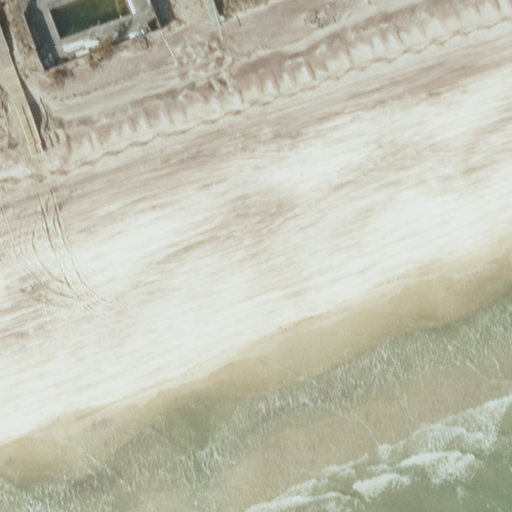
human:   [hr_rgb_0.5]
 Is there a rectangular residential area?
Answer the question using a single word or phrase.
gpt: yes

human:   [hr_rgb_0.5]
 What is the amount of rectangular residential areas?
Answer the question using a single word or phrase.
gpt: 1

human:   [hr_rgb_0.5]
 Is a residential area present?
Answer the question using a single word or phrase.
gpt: yes

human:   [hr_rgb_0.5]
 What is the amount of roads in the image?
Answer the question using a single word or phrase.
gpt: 1

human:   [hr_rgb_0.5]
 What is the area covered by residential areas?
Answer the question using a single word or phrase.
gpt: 10363m2

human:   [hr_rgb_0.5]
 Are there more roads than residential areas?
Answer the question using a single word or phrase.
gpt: no

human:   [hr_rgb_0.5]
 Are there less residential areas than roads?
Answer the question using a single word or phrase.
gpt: no

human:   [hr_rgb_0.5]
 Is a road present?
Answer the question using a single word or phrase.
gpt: yes

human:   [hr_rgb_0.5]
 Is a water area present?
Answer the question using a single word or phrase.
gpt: no

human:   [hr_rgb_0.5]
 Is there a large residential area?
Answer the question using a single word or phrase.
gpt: yes

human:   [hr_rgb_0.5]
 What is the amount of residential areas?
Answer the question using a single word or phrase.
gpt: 1

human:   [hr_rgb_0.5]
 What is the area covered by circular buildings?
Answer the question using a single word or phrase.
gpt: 0m2

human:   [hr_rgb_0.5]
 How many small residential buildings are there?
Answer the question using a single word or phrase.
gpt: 0

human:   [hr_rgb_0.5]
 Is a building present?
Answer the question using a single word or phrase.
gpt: no

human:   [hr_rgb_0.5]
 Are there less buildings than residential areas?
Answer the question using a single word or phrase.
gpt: yes

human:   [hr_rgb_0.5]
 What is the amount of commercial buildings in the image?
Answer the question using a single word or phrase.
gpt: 0

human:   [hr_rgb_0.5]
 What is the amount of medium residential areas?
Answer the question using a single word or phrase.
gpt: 0

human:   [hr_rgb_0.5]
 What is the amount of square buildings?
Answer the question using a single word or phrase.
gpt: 0

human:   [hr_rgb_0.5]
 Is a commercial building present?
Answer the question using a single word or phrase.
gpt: no

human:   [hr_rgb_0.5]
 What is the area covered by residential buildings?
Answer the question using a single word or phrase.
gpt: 0m2

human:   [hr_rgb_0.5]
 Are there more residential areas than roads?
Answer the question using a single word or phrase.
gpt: no

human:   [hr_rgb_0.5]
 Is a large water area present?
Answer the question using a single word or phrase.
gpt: no

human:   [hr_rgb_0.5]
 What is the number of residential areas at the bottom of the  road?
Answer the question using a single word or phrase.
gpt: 0

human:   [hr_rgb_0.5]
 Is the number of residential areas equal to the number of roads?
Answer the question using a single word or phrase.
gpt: yes

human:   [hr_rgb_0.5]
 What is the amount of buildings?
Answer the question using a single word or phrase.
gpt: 0

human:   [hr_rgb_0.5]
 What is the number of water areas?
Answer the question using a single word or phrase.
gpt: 0

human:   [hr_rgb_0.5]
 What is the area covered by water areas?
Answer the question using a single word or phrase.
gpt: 0m2

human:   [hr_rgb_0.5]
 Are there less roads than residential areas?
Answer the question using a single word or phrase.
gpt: no

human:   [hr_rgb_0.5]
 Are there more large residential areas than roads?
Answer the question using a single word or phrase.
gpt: no

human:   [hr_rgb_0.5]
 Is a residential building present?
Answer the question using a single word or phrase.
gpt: no

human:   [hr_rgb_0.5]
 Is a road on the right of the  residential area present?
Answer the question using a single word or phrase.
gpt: no

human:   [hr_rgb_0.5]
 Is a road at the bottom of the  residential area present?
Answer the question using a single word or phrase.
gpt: yes

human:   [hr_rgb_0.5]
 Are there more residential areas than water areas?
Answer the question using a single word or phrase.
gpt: yes

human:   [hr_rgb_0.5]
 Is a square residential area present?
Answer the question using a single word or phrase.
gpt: no

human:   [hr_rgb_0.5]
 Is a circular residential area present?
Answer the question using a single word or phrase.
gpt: no

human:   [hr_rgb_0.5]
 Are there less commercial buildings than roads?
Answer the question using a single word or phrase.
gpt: yes

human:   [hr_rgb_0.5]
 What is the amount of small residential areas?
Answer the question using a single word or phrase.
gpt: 0

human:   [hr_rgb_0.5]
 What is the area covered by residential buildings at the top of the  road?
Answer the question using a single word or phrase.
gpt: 0m2

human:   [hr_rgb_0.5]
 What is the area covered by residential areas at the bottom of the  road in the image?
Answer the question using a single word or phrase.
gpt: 0m2

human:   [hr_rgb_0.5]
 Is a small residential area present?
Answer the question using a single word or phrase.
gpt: no

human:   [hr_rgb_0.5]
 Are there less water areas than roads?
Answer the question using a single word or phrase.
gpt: yes

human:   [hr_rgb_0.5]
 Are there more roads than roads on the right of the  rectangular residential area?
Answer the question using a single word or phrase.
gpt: yes

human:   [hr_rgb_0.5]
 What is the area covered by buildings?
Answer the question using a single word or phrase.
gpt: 0m2

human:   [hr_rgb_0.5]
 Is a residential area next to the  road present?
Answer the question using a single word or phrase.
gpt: yes

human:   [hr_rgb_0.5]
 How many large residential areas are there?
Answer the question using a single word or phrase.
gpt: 1

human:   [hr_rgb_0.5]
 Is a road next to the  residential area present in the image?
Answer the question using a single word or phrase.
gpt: yes

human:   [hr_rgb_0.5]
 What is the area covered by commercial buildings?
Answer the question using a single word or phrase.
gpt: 0m2

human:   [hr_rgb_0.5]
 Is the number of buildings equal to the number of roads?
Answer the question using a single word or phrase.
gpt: no

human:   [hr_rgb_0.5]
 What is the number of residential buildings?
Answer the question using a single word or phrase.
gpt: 0

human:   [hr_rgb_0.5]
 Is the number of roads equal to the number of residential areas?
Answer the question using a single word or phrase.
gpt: yes

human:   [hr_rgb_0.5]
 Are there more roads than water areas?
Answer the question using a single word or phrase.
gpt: yes

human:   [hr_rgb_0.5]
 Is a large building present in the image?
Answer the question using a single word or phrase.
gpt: no

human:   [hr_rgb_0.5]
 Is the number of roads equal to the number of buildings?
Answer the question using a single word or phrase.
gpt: no

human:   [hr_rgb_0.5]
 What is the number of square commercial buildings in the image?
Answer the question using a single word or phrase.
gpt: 0

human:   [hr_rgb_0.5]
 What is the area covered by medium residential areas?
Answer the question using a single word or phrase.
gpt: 0m2

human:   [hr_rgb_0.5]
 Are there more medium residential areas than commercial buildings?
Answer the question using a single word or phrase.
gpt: no

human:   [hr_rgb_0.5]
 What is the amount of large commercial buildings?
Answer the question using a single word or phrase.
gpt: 0

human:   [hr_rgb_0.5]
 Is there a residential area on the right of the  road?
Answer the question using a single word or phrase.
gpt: no

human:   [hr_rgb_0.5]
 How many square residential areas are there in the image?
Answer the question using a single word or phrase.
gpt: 0

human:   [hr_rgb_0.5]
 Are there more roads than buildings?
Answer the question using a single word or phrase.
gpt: yes

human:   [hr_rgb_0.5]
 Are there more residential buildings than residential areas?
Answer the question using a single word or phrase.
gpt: no

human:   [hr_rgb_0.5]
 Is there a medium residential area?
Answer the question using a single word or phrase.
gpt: no

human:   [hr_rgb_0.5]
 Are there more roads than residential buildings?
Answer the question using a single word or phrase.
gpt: yes

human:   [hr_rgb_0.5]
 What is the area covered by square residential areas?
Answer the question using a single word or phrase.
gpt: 0m2